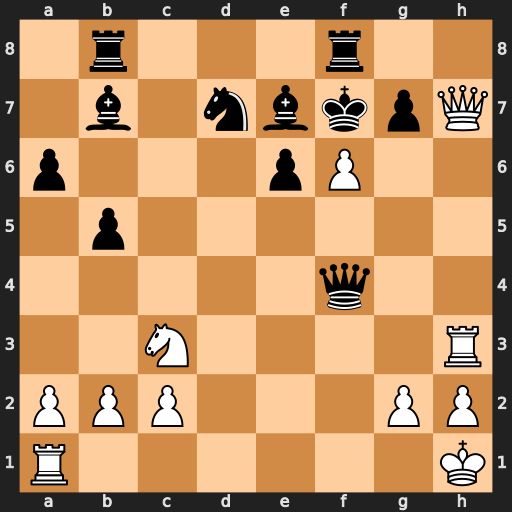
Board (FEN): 1r3r2/1b1nbkpQ/p3pP2/1p6/5q2/2N4R/PPP3PP/R6K
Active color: w
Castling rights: -
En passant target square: -
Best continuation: Qxg7+ Ke8 Qxe7#